Question: I would like to implement a graph in Java. I defined class 'Node' and class 'Edge', and the graph is represented with a list of Node, and for each node, a list of edges starting from the node is defined as a field of the node. Now I would like to use some Java library to visualize the graph.
Currently I have tried <URL>. The result meets my requirement but the edges and nodes are not placed well. See the following graph below:

I created the graph with the API it provided like 'node(xxx)', 'addLink()' through traversing the node list of my graph instead of generating the raw dot file text.
The key code of creating the graph is as follows:
'''
for (LiteralNode litNode : literalNodeArrayList)
{
MutableNode mutableNode = mutNode(litNode.getNodeElement());
for (Edge e : litNode.getEdgeList()) {
MutableNode endNode = mutNode(e.endNode.getNodeElement());
mutableNode.addLink(to(endNode.port(Compass.NORTH)).add(Arrow.VEE));
}
mutableNodes.add(mutableNode);
g.add(mutableNode);
}
'''
It's basically simple traverse with loops. The node and edges are dynamically changed according to different cases.
I would like the node and edges adjust the location to make the graph display better. I have also tried using json file and d3js to visualize the graph but I found those libraries focus too much on displaying huge amount of nodes and their distributions, which I don't need. I like the structure graphviz provided with some stratification. So I would like to get some recommendation.
I mentioned the json file because if no Java library is available, I might as well try some javascript library like d3js and only use java as a backend tool to generate json file I need to input. So the recommendation is not limited to Java.
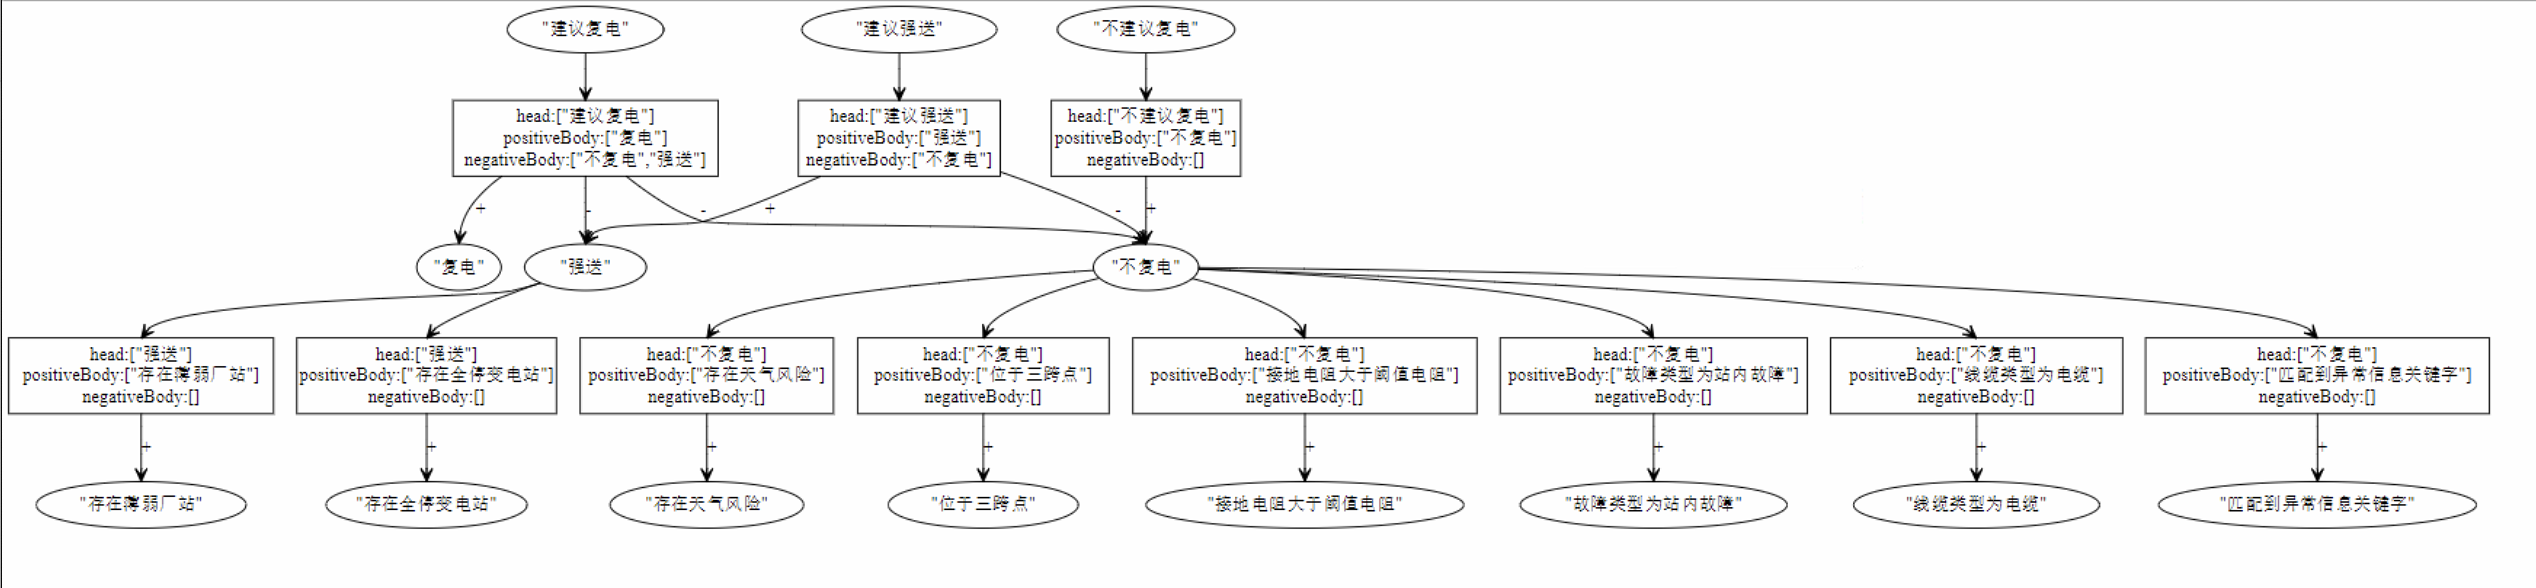
Answer: All graphviz attributes (<URL> are supported.
- -
Here's a simple example:
'''
Graph g = graph()
.graphAttr().with(attr("ranksep", .1), attr("nodesep", .1))
.with(graph().graphAttr().with(Rank.SAME).with(node("a"), node("c")))
.with(node("a").link("b"), node("b").link("c"));
'''